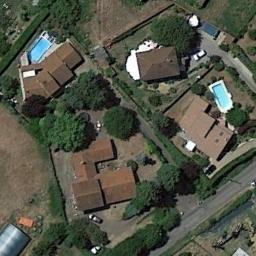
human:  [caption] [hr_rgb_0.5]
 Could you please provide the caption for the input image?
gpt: The houses in the mid-sized residential area are all blue .

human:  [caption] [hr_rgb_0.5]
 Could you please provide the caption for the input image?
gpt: Many buildings are in medium residential area .

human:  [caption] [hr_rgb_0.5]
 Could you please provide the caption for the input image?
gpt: The medium residential area has some trees and houses and some of the houses have swimming pools .

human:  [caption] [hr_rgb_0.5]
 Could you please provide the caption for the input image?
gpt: The medium residential is on the bare land next to the trees .

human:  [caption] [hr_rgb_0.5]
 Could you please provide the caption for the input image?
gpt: There are some brown buildings and swimming pools on the medium residential area .